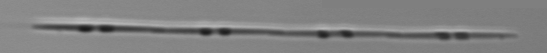
Label: Pseudo-nitzschia